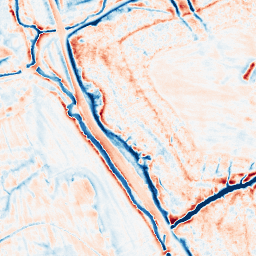
Category: edge_preserving
Decomposition family: guided
Decomposition parameters: radius: 4
eps: 0.01
Upsampling method: bspline
Upsampling parameters: scale: 2
Upsampling scale: 2